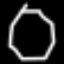
Label: octagon